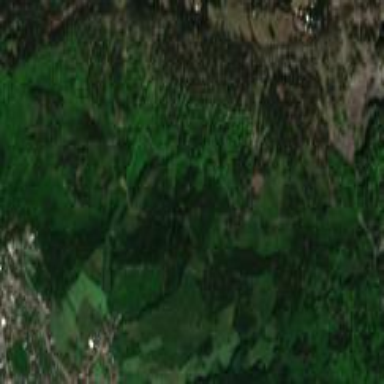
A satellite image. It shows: Forest area.